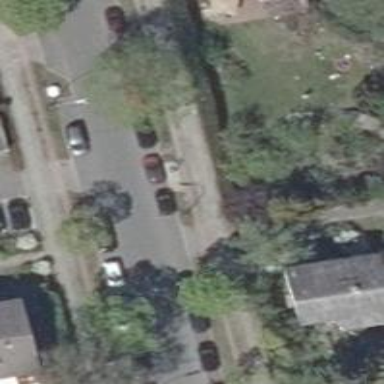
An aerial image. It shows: Footway.